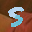
Label: 5